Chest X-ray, PA view. Patient: 55 years old, sex F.
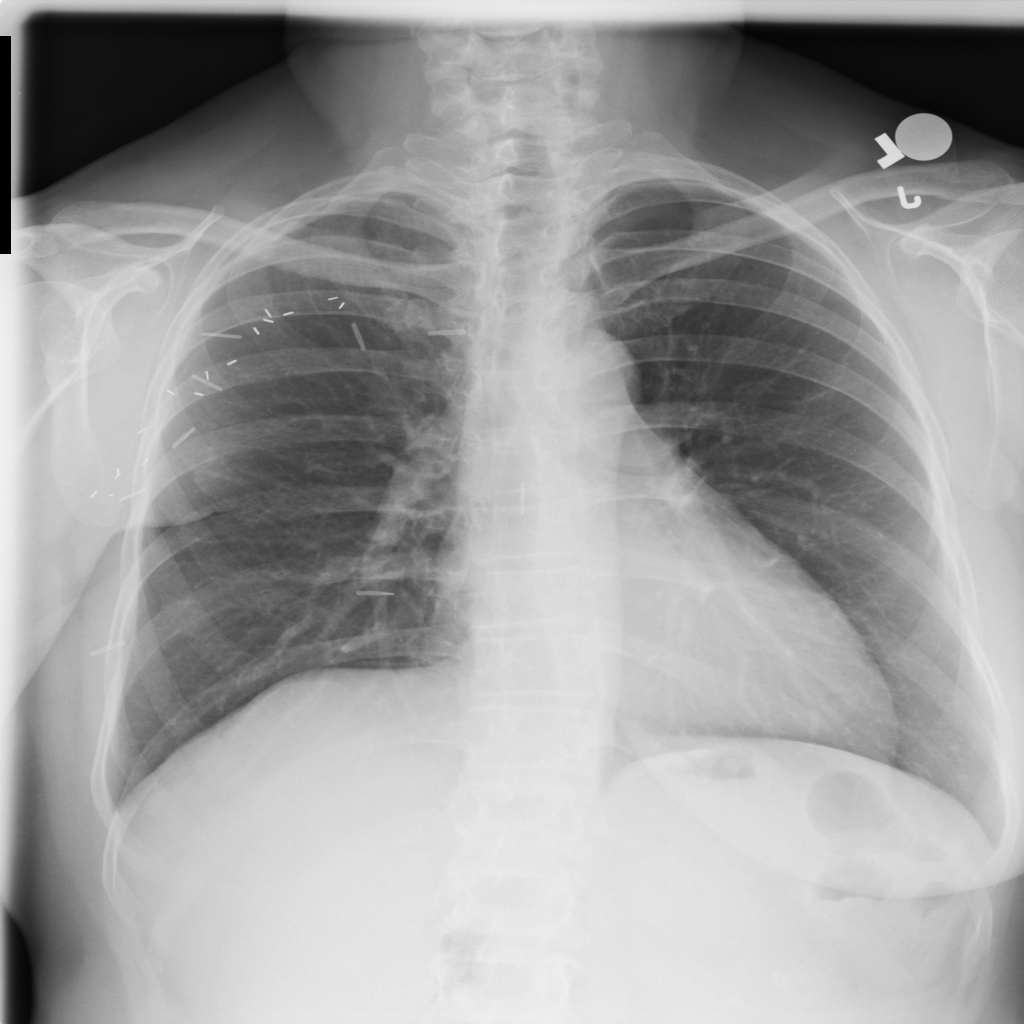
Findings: No Finding